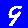
Digit: 9